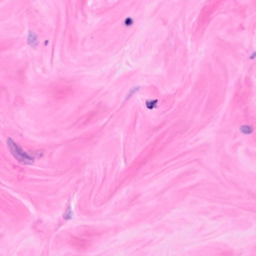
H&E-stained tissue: Breast